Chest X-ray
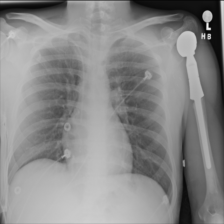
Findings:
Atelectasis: negative
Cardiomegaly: negative
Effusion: negative
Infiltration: negative
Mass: negative
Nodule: negative
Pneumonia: negative
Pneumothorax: negative
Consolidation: negative
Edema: negative
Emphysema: negative
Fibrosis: negative
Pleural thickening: negative
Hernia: negative